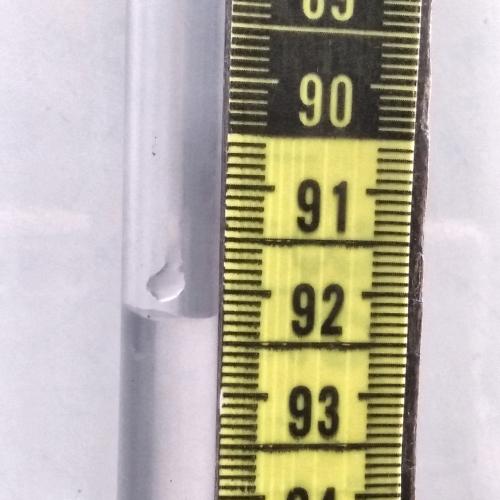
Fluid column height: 92.2 cm